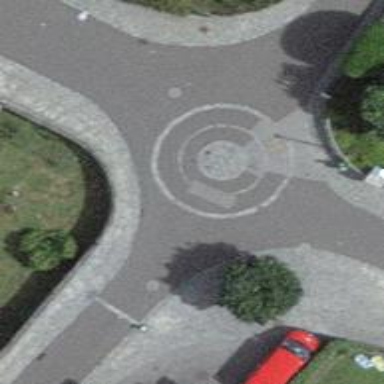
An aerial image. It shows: Mini roundabout on the road.